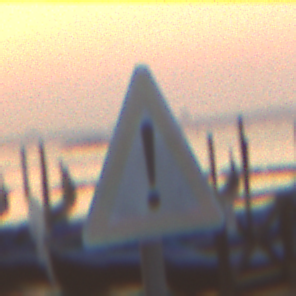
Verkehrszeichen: Gefahrenstelle
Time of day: SunriseSunset
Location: Outdoor (Urban)
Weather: Clear
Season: NotSpecified
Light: Natural